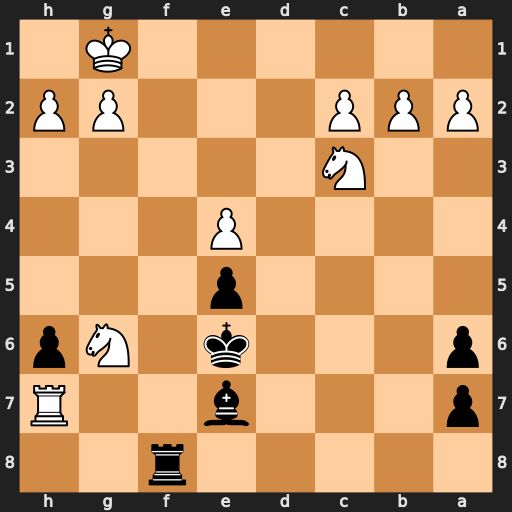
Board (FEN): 5r2/p3b2R/p3k1Np/4p3/4P3/2N5/PPP3PP/6K1
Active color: b
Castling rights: -
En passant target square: -
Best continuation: Bc5+ Kh1 Rf1#